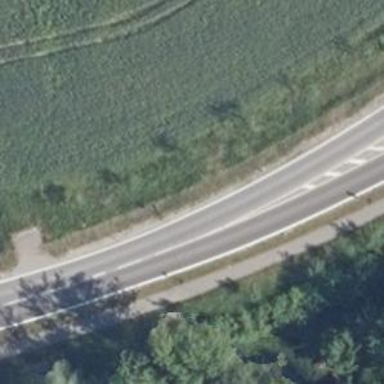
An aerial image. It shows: Secondary road with asphalt surface.